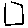
Label: square